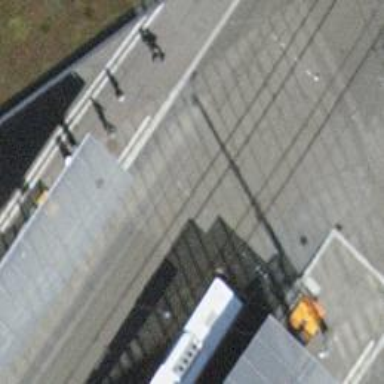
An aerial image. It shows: Trolleybus stop position for public transport.